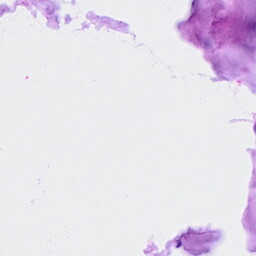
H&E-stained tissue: Ovarian